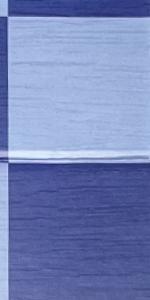
Label: Empty